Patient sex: M
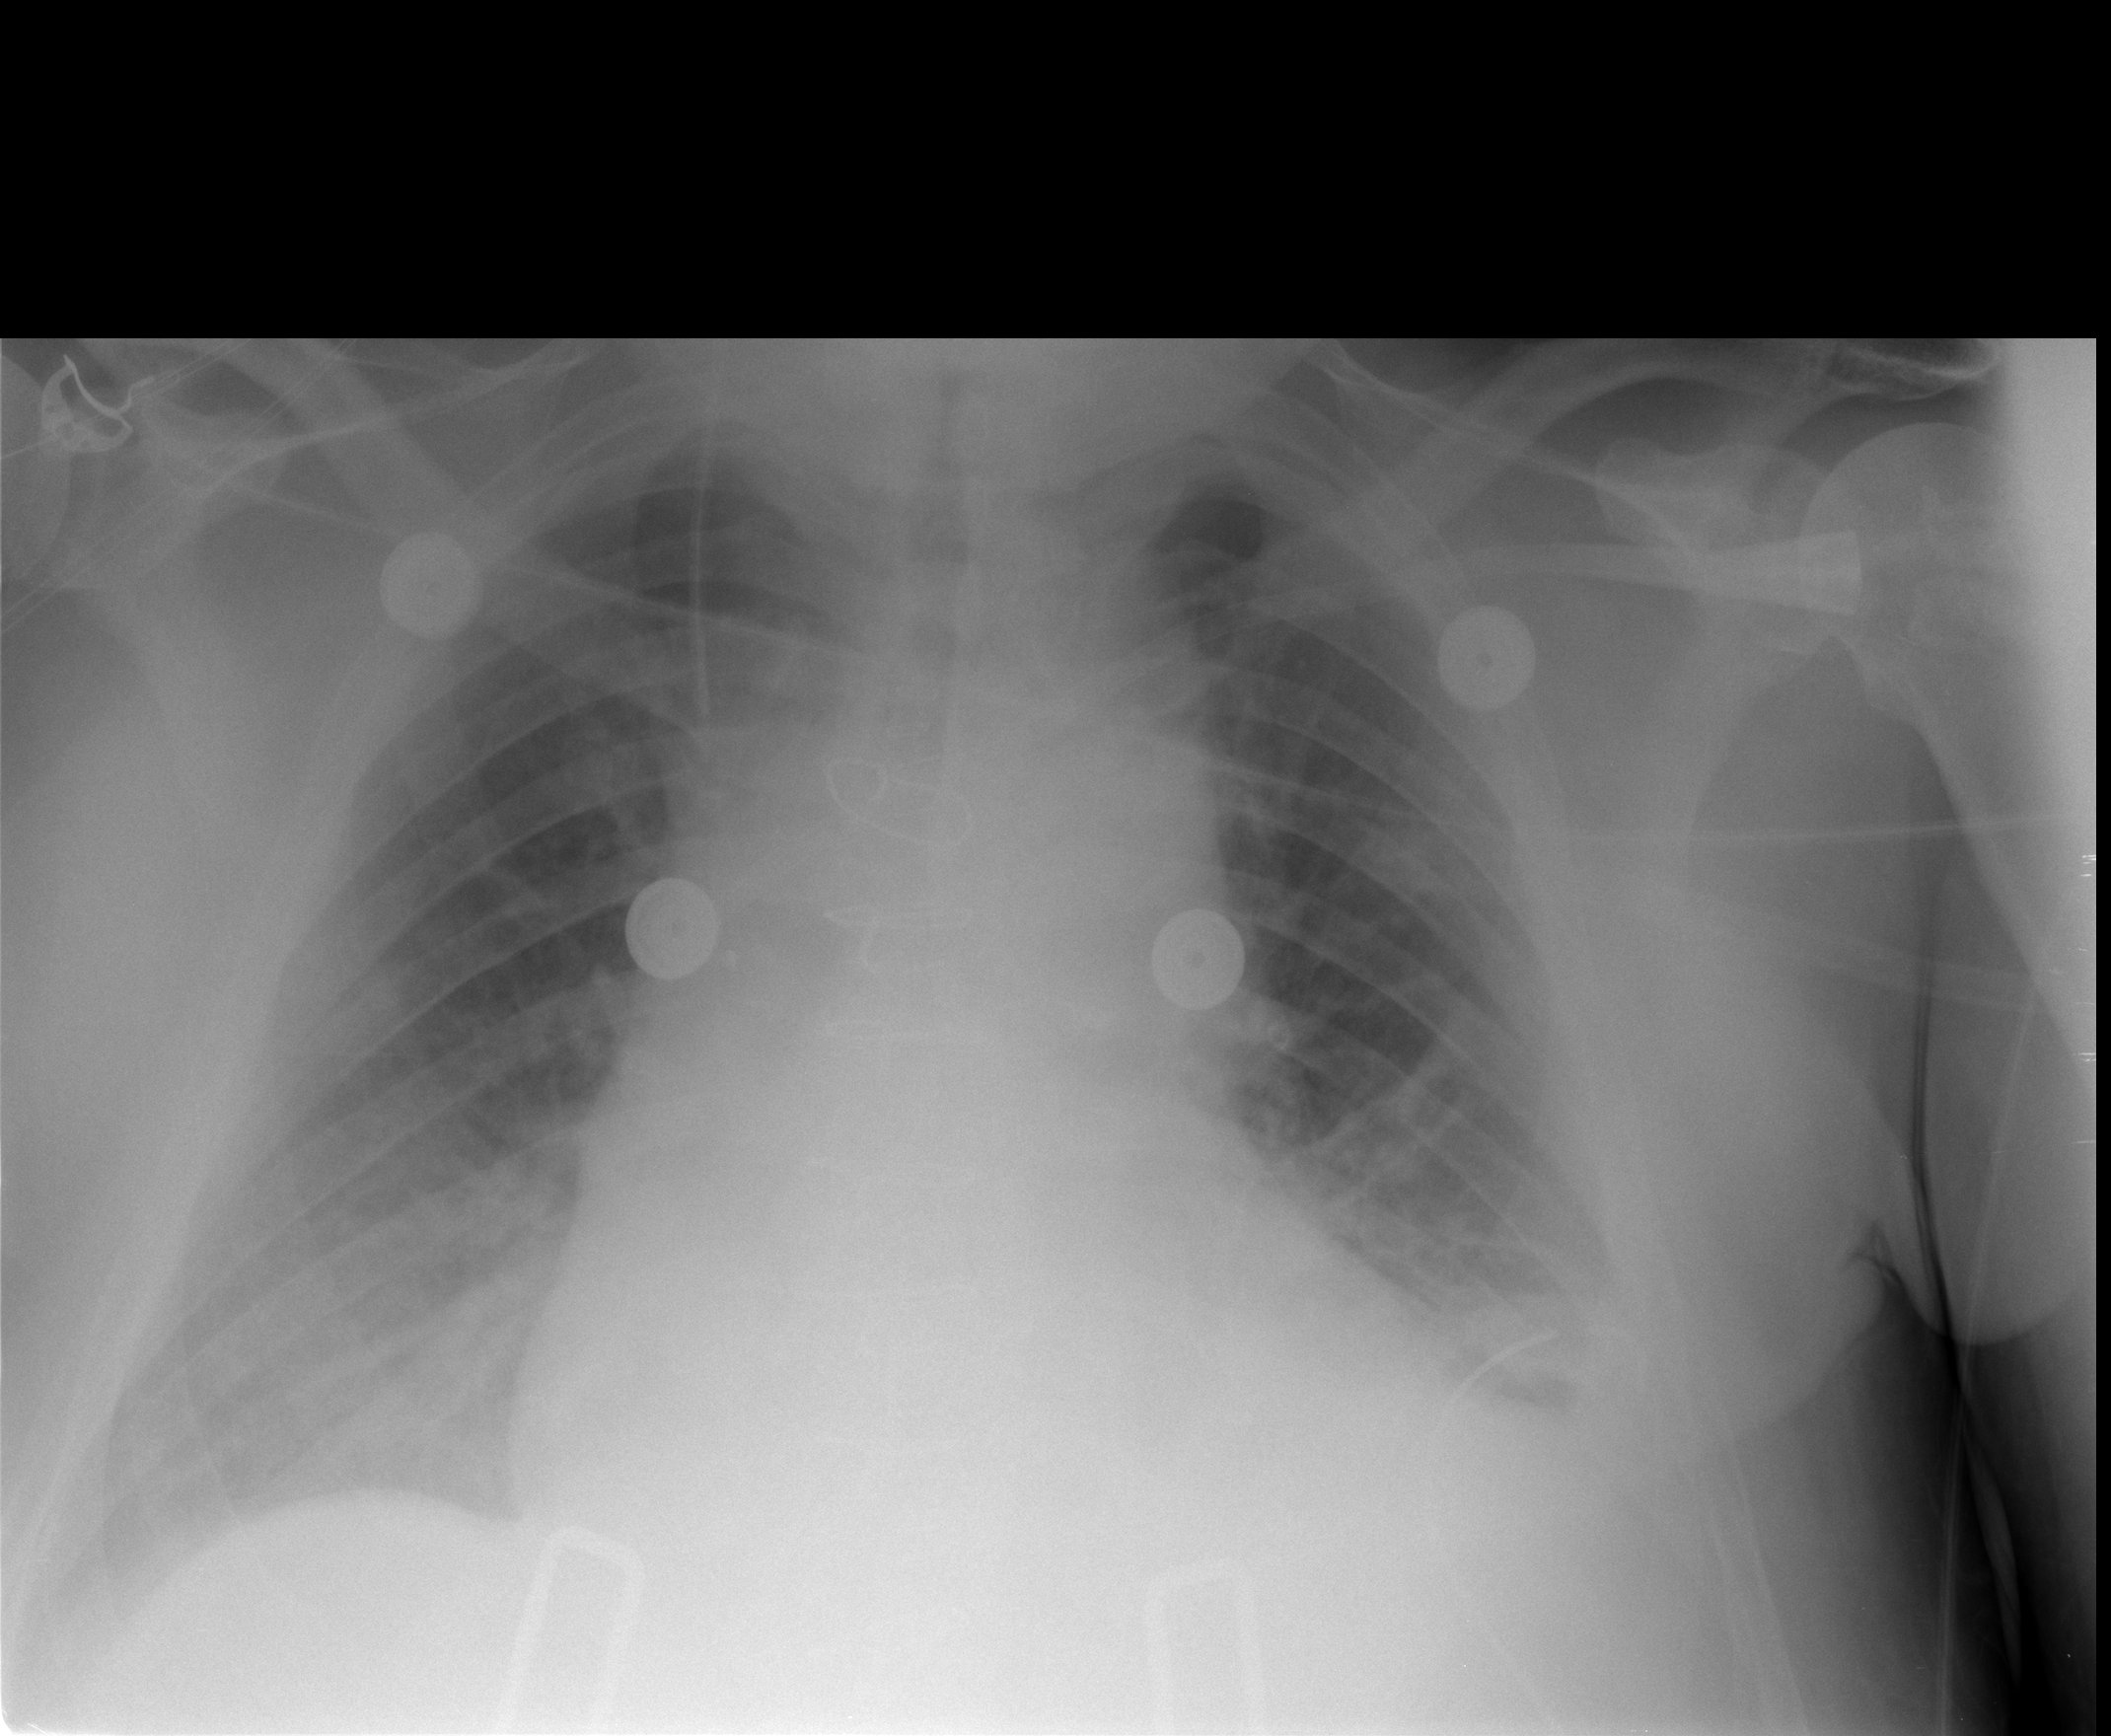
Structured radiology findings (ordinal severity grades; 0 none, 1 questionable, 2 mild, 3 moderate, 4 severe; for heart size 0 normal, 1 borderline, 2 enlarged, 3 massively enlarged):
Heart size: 2
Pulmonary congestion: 2
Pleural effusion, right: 0
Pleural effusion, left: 2
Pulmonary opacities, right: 0
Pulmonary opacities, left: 0
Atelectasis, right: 0
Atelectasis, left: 2